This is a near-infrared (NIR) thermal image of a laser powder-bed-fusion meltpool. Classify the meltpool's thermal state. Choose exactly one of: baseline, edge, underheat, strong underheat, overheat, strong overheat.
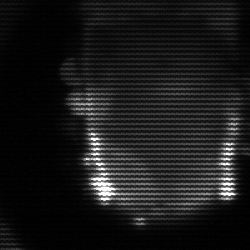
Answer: baseline